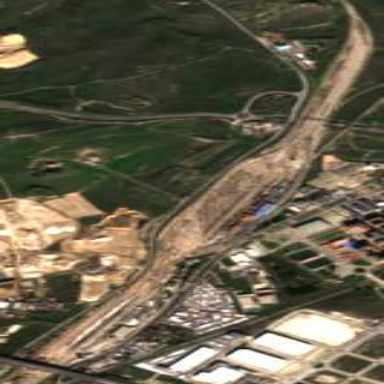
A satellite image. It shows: Railway yard.